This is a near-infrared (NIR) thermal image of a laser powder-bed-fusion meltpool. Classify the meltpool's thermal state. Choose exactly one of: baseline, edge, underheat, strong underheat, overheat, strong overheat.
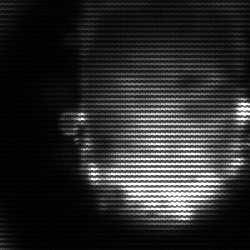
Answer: baseline